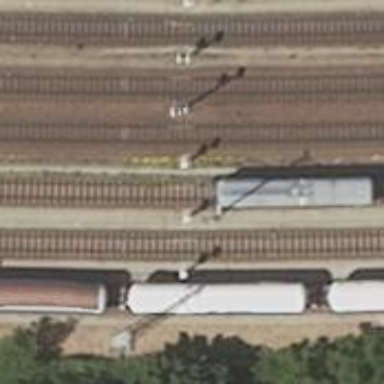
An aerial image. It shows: Siding railway line with electrified contact line for the trains.